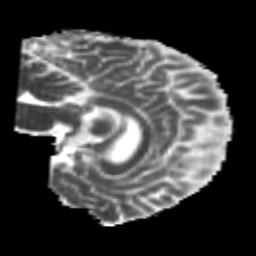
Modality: MD
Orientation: sagittal
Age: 20
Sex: male
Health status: healthy
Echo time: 0.074 s